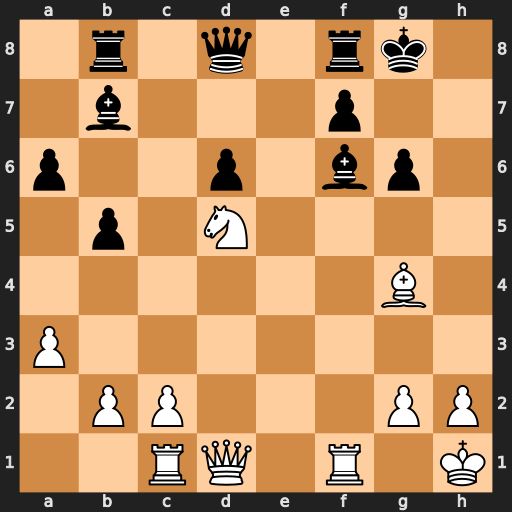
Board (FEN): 1r1q1rk1/1b3p2/p2p1bp1/1p1N4/6B1/P7/1PP3PP/2RQ1R1K
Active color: w
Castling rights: -
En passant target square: -
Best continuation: Nxf6+ Qxf6 Rxf6